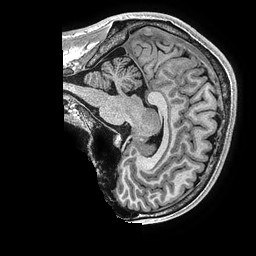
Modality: T1w
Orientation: sagittal
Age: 22
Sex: male
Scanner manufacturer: ge
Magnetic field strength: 3 T
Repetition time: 0.006952 s
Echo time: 0.00292 s